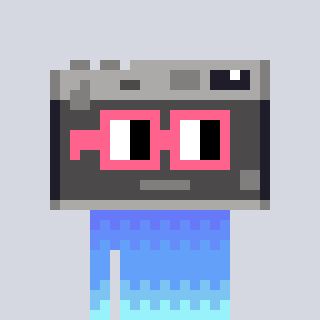
a pixel art character with square pink glasses, a camera-shaped head and a grayscale-colored body on a cool background